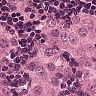
Metastatic tissue present: yes